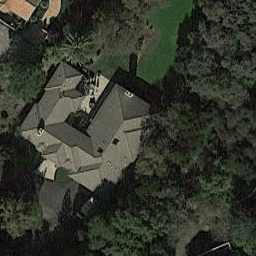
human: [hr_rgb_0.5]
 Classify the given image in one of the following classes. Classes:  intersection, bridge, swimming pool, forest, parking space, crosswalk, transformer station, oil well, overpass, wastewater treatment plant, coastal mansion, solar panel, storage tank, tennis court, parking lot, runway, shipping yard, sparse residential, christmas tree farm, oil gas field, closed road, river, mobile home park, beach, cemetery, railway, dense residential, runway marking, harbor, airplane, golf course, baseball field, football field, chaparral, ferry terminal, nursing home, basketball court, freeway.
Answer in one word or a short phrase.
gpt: sparse residential